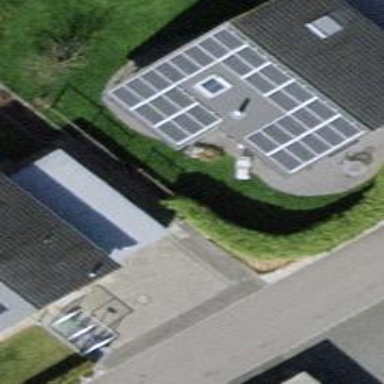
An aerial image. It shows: Solar power generator with photovoltaic panels.